Question: I have 3 tables : 'projects' - 'users' - 'project_user'.
This is a 'ManyOnMany' relation so that's why I have a pivot table.
I got them linked via my model using 'belongsToMany'.
Now comes my problem.
I have a table like this:
So I have a 'project' selected, and a table with my 'users' with 'active/contribute' checkboxes.
When the 'active/contribute' checkbox is checked the user will be linked to the project.
So in my head I have something like this:
'checkbox''user_id''$this->project_id''project_user'
But now the problem is that I have no clue how I'm going to get this into working code.
'''
@foreach($users as $user)
<tr>
<td>
{{$user->firstname}} {{$user->middlename}} {{$user->lastname}}
</td>
<td>
<input name='contribute' type='hidden' value='0'>
{!! Form::checkbox('', '1', false) !!}
</td>
</tr>
@endforeach
'''
User
'''
public function projects()
{
return $this->belongsToMany('App\Project', 'project_user', 'user_id', 'project_id');
}
'''
Project
'''
public function users()
{
return $this->belongsToMany('App\User', 'project_user', 'project_id', 'user_id');
}
'''
'''
public function edit($id, Project $project)
{
$users = User::all();
$project = $this->project->find($id);
return view('project.edit', ['project' => $project, 'id' => 'edit'], compact('users'));
}
public function update(CreateProjectRequest $request, $project)
{
$project = $this->project->find($project);
$project->fill($request->input())->save();
return redirect('project');
}
'''
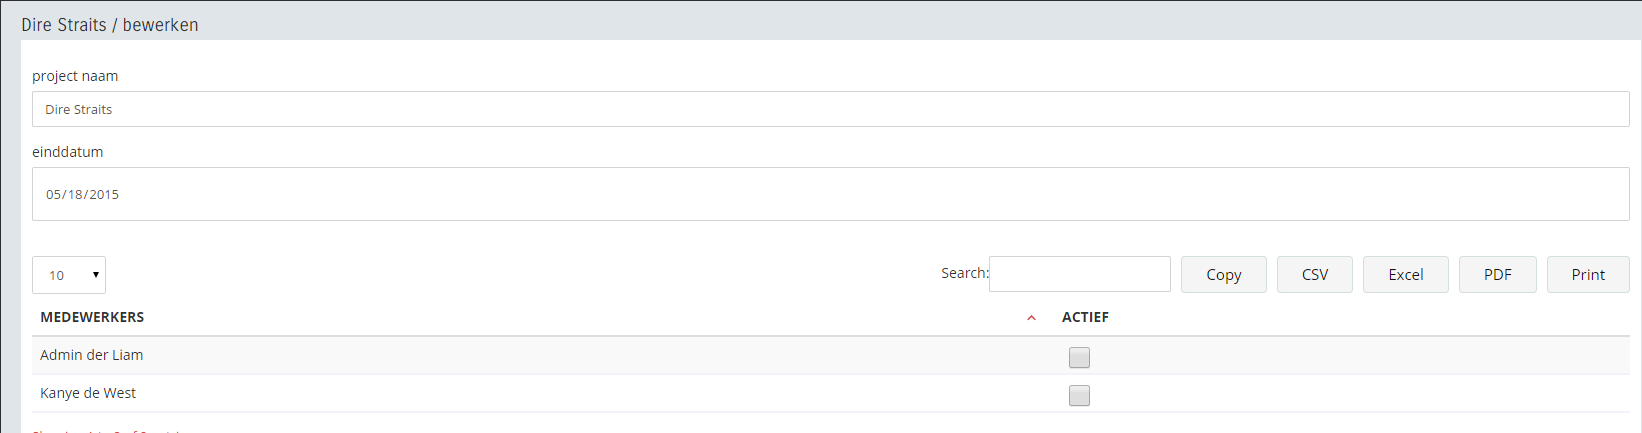
Answer: You can create Input arrays like below, but you have to check if this user is already associated with this project.
'''
{!! Form::checkbox('contribute['.$user->id.']', '1', $checkifinproject) !!}
'''
Then use 'sync' when you are updating in your Controller.
But before that, because you want only the 'ids' with value 1 from the checkboxes, you have to filter out the zero values, then keep only the keys of the array '$request->input('users')'.
'''
$project = $this->project->find($project);
$project->sync($prepared_ids);
'''
Sync will then delete all the previous user_ids, associated with this project, from the table and save the new ones.